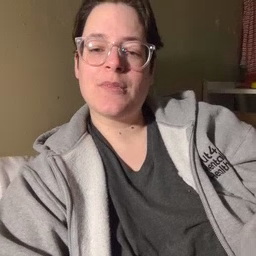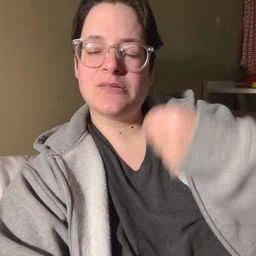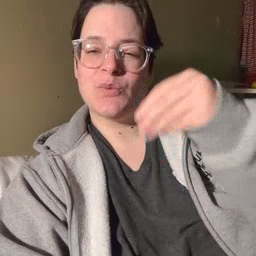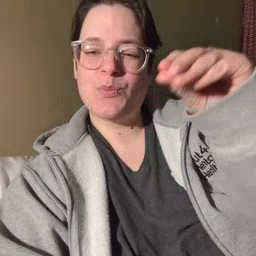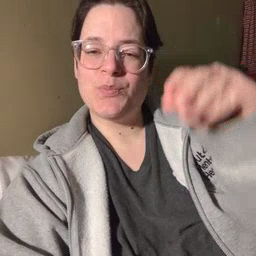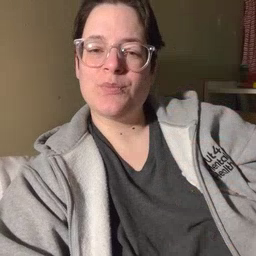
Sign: store